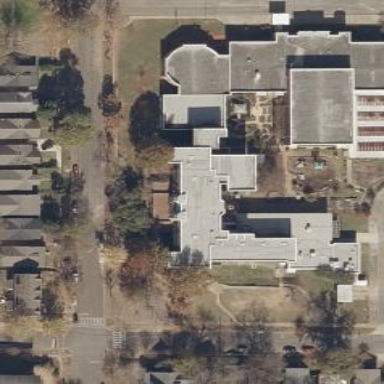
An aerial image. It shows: School.